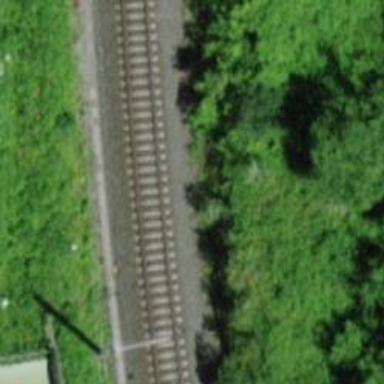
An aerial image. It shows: Railway signal.